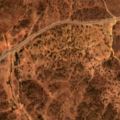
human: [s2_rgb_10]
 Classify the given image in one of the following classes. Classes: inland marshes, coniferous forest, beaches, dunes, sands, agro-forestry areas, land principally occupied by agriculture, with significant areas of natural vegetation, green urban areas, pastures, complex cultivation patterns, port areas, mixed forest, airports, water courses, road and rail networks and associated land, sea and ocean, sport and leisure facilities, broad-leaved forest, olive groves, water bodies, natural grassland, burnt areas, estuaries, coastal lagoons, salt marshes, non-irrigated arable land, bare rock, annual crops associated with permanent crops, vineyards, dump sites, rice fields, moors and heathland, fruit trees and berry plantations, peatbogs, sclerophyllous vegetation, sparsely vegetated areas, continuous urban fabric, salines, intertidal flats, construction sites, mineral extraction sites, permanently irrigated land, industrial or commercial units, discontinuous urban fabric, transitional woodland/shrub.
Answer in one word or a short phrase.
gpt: non-irrigated arable land, pastures, agro-forestry areas, broad-leaved forest